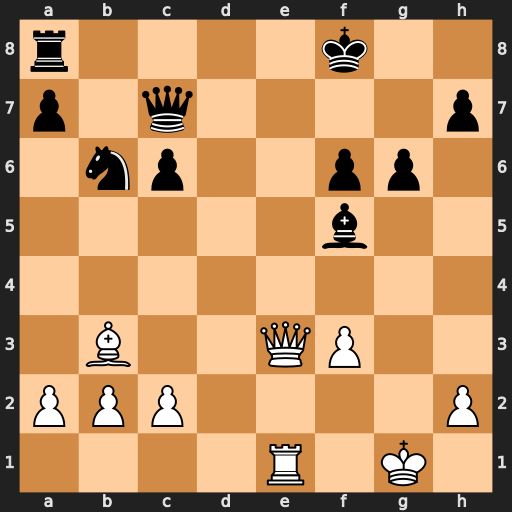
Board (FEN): r4k2/p1q4p/1np2pp1/5b2/8/1B2QP2/PPP4P/4R1K1
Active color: w
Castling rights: -
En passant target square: -
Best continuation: Qc5+ Kg7 Re7+ Qxe7 Qxe7+